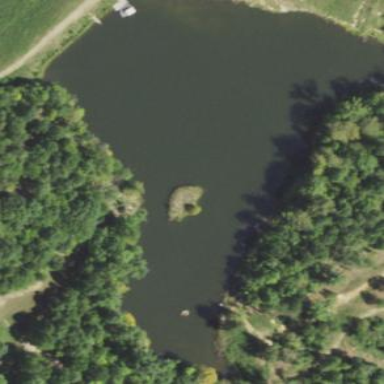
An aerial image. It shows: Pond with natural water.